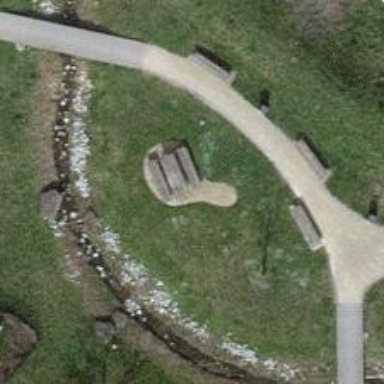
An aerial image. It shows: Picnic table located in leisure land area.